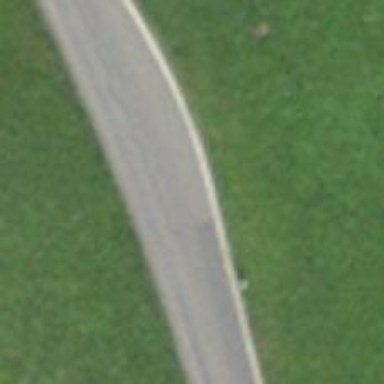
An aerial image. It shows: Unclassified road with asphalt surface.